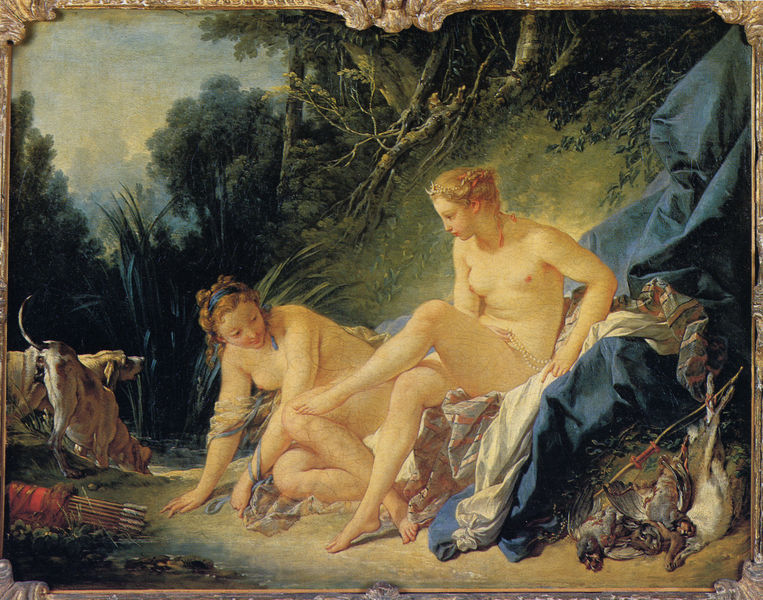
Titel: Diane sortant du bain, Diana entsteigt dem Bade
Künstler: François Boucher
Standort: Paris
Institution: Musée du Louvre
Schlagwörter: akt, baum, berg, blau, blätter, gemälde, gott, haut, himmel, körper, nackt, rubens, schatten, umhang, vogel, wasser, wolken, baden, badende, bäume, frauen, gelb, grün, landschaft, mädchen, see, sitzen, teich, ufer, äste, brust, busen, frankreich, frau, frisur, haar, hell, licht, mund, weiss, blick, gras, hund, hunde, rot, schleier, tiere, tuch, weg, wiese, wolke, muster, blond, jung, trinken, arm, arme, augen, band, falten, federn, gefieder, mensch, rahmen, tod, tot, goldrahmen, ast, bach, natur, schilf, vögel, busch, gewässer, pfad, sträucher, gewand, haare, mantel, sitzend, stoff, tücher, gewänder, pflanzen, locken, ohren, renaissance, rokoko, seide, wald, stock, hase, putto, beine, schwanz, brüste, füße, bilderrahmen, ruhe, bogen, halsband, hang, kette, rast, haarband, wild, münder, zwei frauen, gestreift, streifen, stuck, nackte, brustwarzen, erotik, erotisch, foto, bad, barfuss, nacktheit, lichtung, kauernd, halbmond, leinwand, kranz, mythologie, göttin, jagd, verschränkt, geflügel, wurzeln, beute, fasan, jagdhund, dickicht, nymphe, knieend, göttinen, nymphen, durchsichtig, venus, büschel, jagdhunde, jagt, apoll, manteö, seidentuch, bänder, amor, putten, stier, köcher, athene, pfeil, diana, pfeile, armor, hühner, göttinnen, gaze, boucher, nippel, titten, after, hundeschwanz, painting, women, hunt, buete, köche, nympfe, dog, ceres, vrouwen, mithologie, naked, tittchen, pferil, jagdgefärtin, gefärtin, gefährtin